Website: macys
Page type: customer-info-address
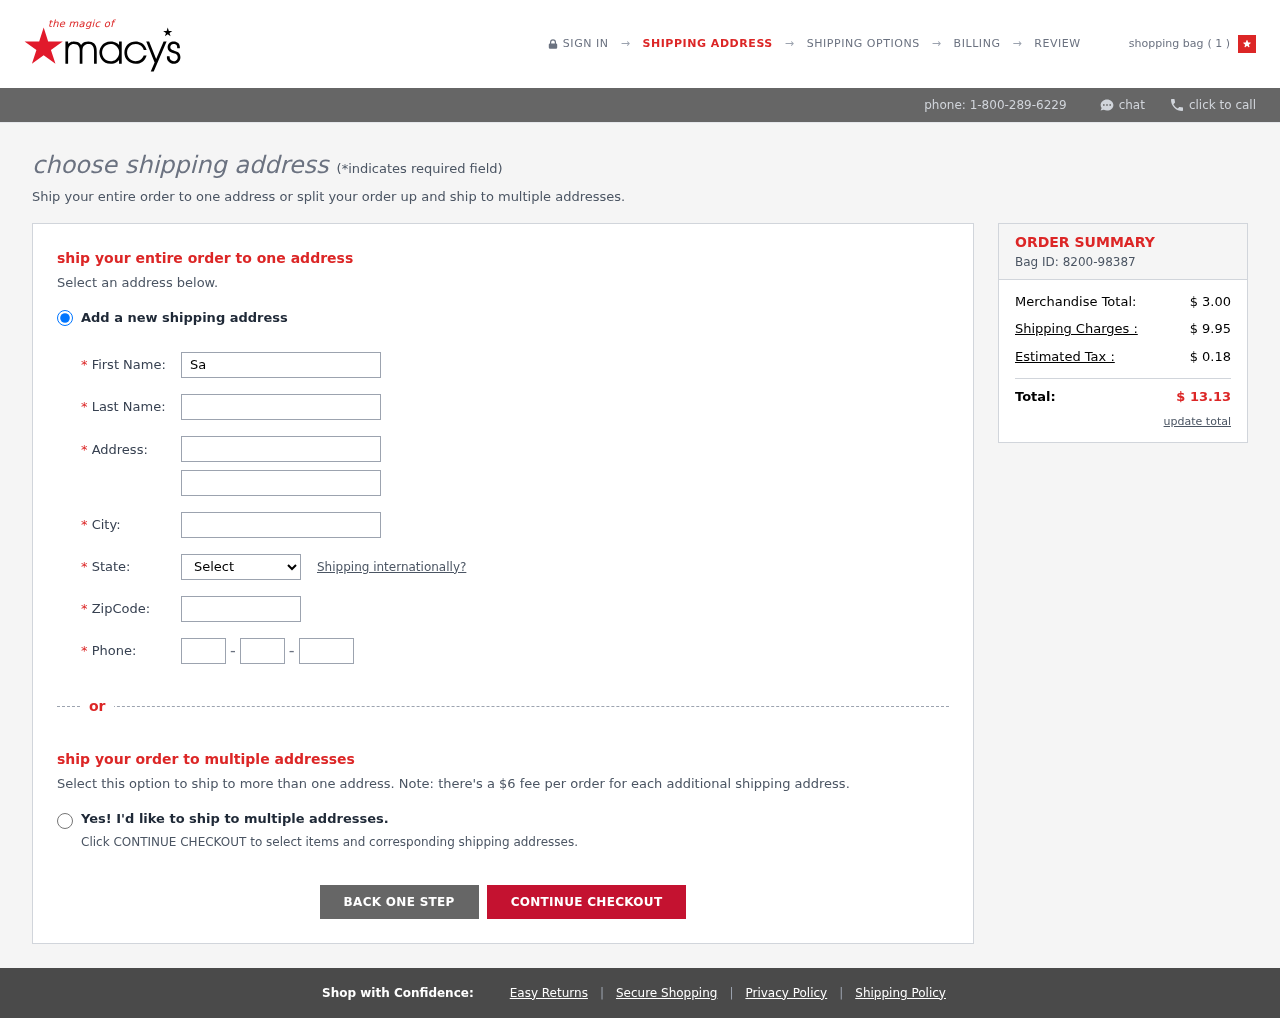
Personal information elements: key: PII_CITY
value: Maryburgh
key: PII_FIRSTNAME
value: Samantha
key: PII_LASTNAME
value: Marshall
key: PII_PHONE_AREA
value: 407
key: PII_PHONE_PREFIX
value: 925
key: PII_PHONE_SUFFIX
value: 5051
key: PII_POSTCODE
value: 07807
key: PII_STATE_ABBR
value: VA
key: PII_STREET
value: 1056 Tiffany Divide
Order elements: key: ORDER_NUM_ITEMS
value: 1
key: ORDER_ID
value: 8200-98387
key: ORDER_SUBTOTAL
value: $ 3.00
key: ORDER_SHIPPING_COST
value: $ 9.95
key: ORDER_TAX
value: $ 0.18
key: ORDER_TOTAL
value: $ 13.13